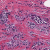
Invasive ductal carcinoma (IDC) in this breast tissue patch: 0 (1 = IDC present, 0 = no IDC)